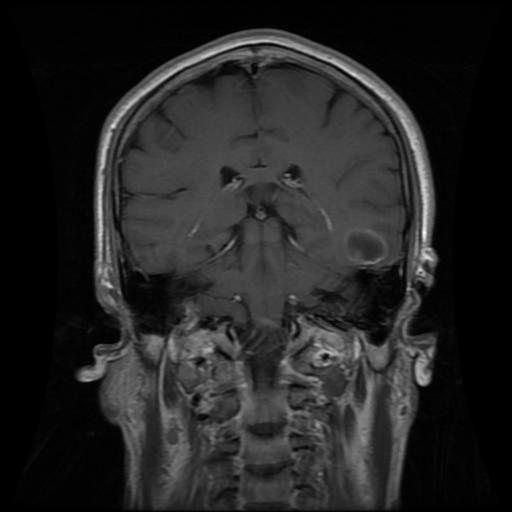
Label: glioma